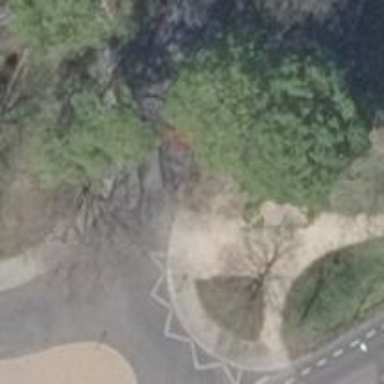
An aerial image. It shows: Compacted footway.